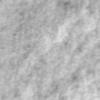
Label: no_change